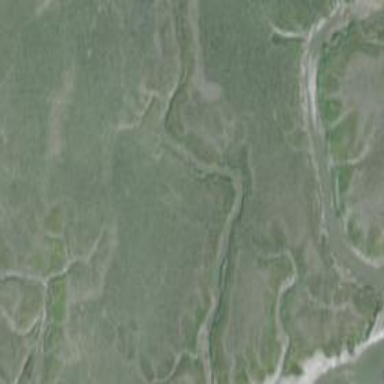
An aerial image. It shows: Saltmarsh wetland with tidal influence.